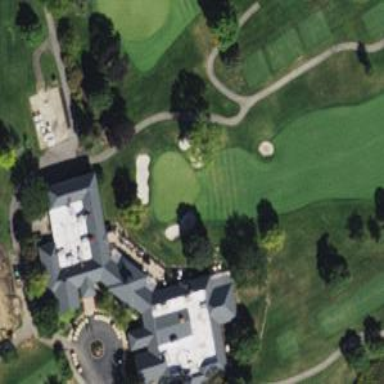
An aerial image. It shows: Golf hole.